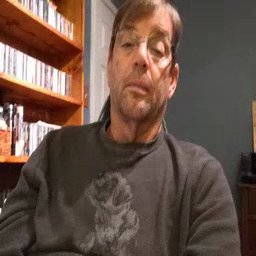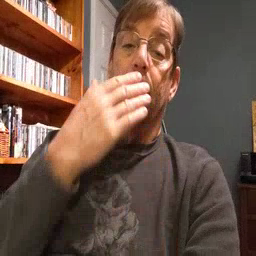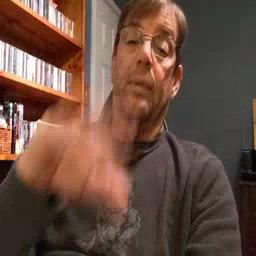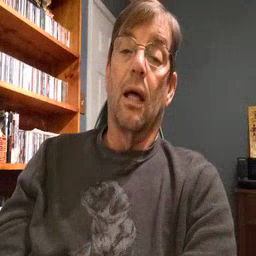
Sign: bad